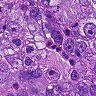
Metastatic tissue present: yes